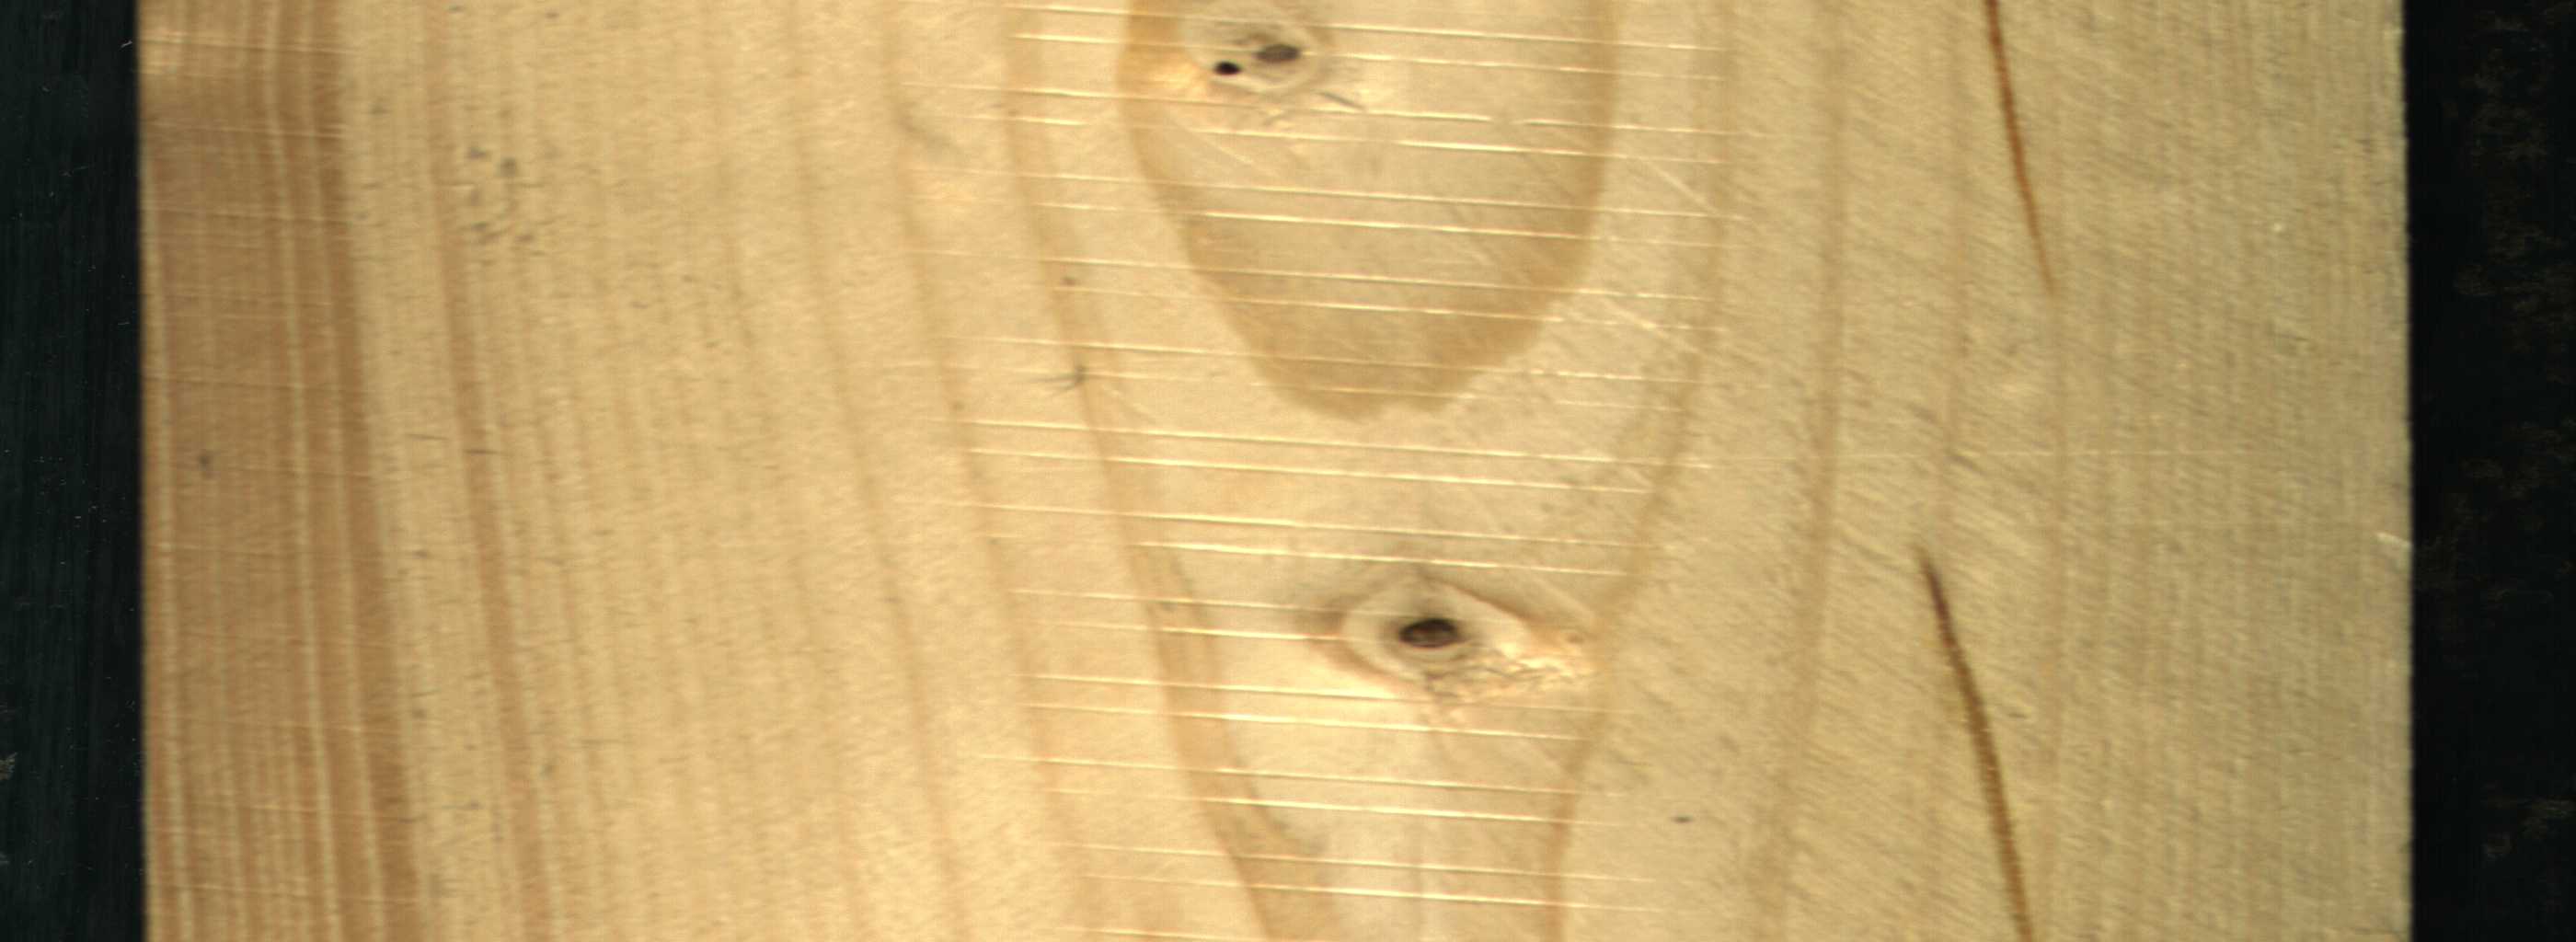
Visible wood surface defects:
resin
resin
resin
Quartzity
Dead_Knot
Live_Knot